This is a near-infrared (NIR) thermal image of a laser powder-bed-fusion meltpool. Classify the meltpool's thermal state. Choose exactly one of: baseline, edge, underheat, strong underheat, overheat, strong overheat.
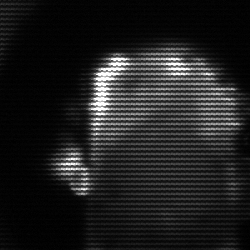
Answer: baseline